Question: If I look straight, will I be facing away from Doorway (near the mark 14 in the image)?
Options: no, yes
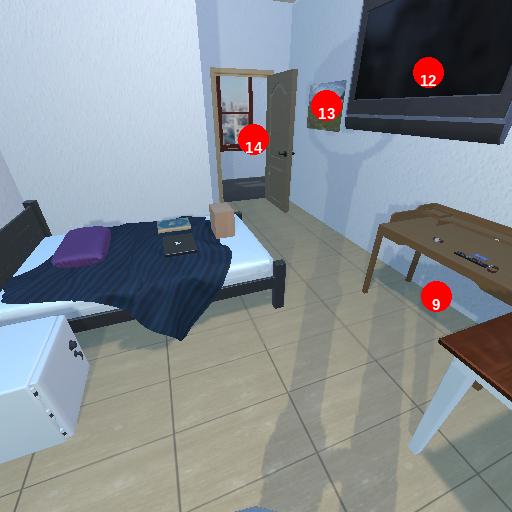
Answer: no